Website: lowes
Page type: review-order
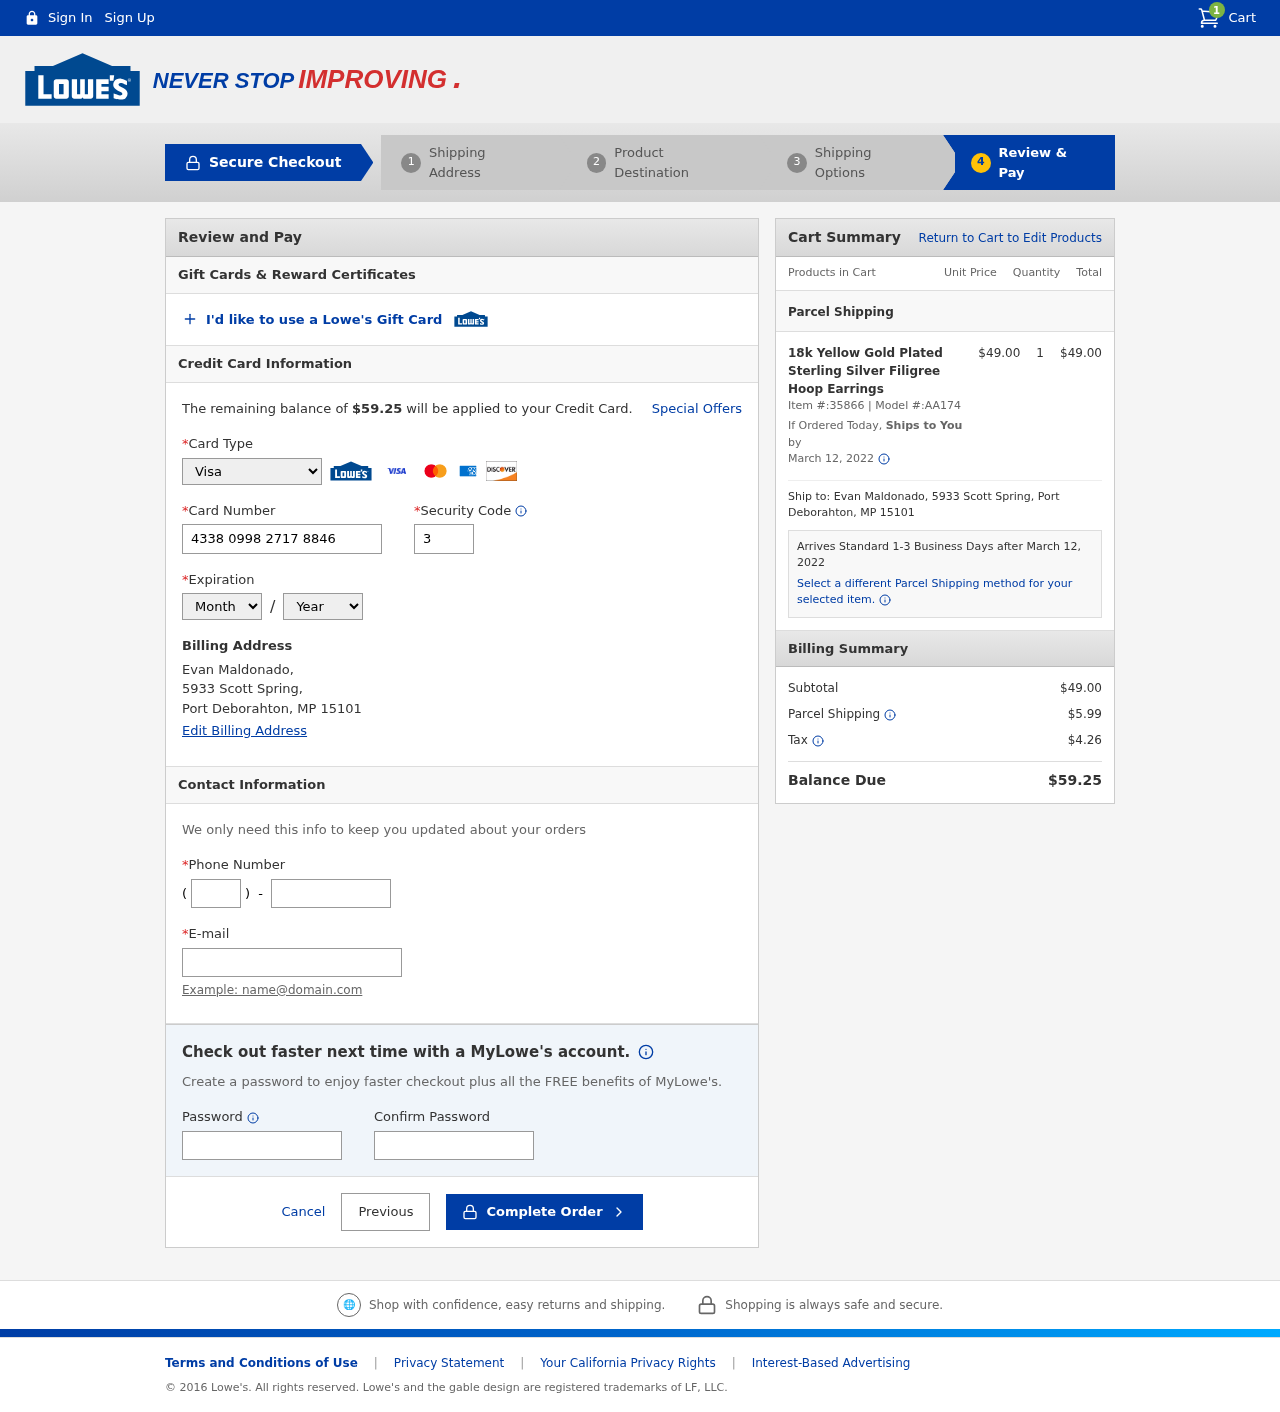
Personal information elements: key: PII_CARD_CVV
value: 308
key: PII_CARD_EXPIRY_MONTH
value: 05
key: PII_CARD_EXPIRY_YEAR
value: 29
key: PII_CARD_NUMBER
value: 4338 0998 2717 8846
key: PII_CARD_TYPE
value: Visa
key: PII_CITY
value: Port Deborahton
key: PII_EMAIL
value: emaldonado@yahoo.com
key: PII_FULLNAME
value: Evan Maldonado,
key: PII_PHONE
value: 4446859112
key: PII_PHONE_AREA
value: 444
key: PII_POSTCODE
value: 15101
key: PII_STATE_ABBR
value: MP
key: PII_STREET
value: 5933 Scott Spring
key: PII_STREET
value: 5933 Scott Spring,
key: PII_FULLNAME2
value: Evan Maldonado
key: PII_STATE
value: MP
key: PII_POSTCODE_FULL
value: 15101
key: PII_CITY_STATE
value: Port Deborahton, MP
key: PII_CITY_STATE_ZIP
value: Port Deborahton, MP 15101
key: PII_POSTCODE_NUMERIC
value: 15101
Product elements: key: PRODUCT1_NAME
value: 18k Yellow Gold Plated Sterling Silver Filigree Hoop Earrings
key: PRODUCT1_PRICE
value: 49
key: PRODUCT1_QUANTITY
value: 1
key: PRODUCT1_ITEM_NUMBER
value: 35866
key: PRODUCT1_MODEL_NUMBER
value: AA174
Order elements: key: ORDER_NUM_ITEMS
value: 1
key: ORDER_TOTAL
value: $59.25
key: ORDER_SHIPPING_DATE
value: March 12, 2022
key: ORDER_SUBTOTAL
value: $49.00
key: ORDER_SHIPPING_DATE2
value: March 12, 2022
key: ORDER_SUBTOTAL2
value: $49.00
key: ORDER_SHIPPING_COST
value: $5.99
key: ORDER_TAX
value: $4.26